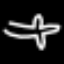
Label: airplane